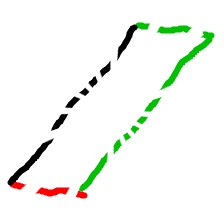
Shape: parallelogram